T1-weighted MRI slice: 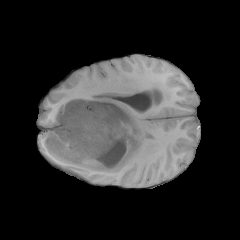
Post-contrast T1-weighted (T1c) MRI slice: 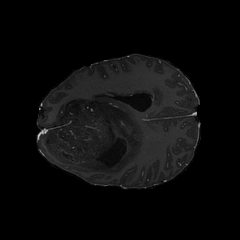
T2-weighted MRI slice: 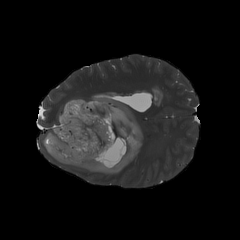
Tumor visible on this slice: yes